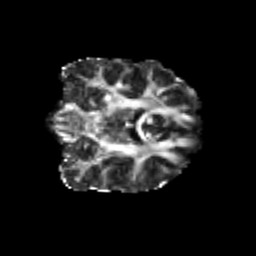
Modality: FA
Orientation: coronal
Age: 26
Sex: female
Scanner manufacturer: siemens
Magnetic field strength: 3 T
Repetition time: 3.5 s
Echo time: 0.113 s